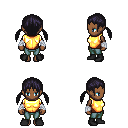
a pixel art fantasy rpg character, female body template, human, dark skin, gold chest armor, teal pants, raven twin-tailed hairstyle, white cloth bandages, black shoes, four views (front, back, left, right), 2x2 character sprite sheet, small pixel art, hard edges, no anti-aliasing